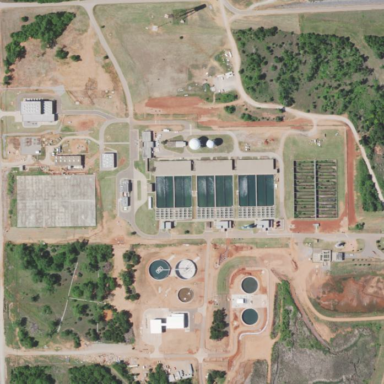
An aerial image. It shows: Water works facility.